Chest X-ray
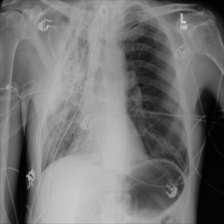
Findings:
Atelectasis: negative
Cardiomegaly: negative
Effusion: positive
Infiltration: negative
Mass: negative
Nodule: positive
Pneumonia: negative
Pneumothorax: negative
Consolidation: negative
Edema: negative
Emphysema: negative
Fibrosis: negative
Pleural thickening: negative
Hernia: negative